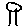
Label: tree